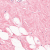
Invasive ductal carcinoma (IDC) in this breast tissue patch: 0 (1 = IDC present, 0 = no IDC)